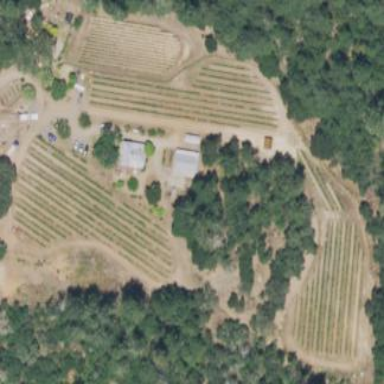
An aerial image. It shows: Vineyard growing wine grapes.